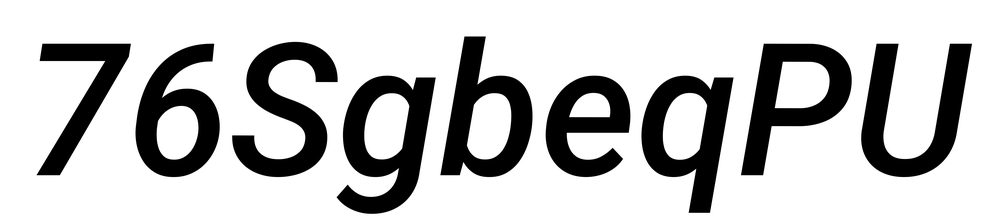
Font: Roboto-Italic_Medium_Italic